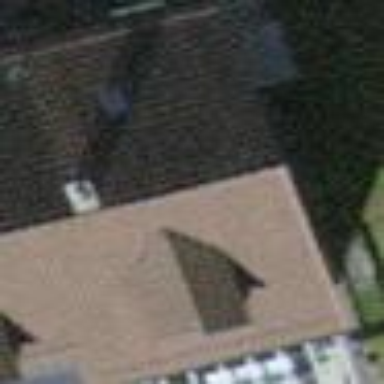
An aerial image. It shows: Gabled roof house.